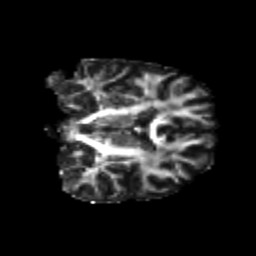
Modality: FA
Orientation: coronal
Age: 25
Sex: male
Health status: healthy
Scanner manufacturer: philips
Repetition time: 7.388 s
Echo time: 0.08599 s